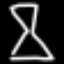
Label: hourglass